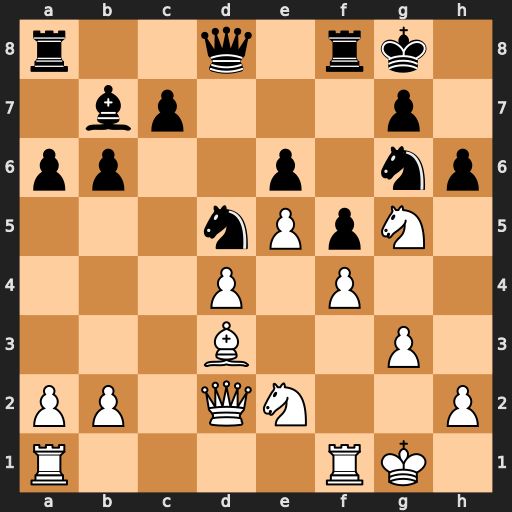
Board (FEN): r2q1rk1/1bp3p1/pp2p1np/3nPpN1/3P1P2/3B2P1/PP1QN2P/R4RK1
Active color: w
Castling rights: -
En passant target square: -
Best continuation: Nxe6 Qd7 Nxf8